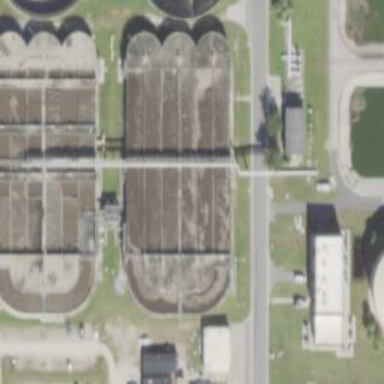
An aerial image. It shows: Body of wastewater.